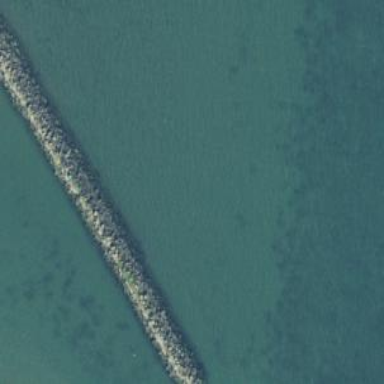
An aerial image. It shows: Breakwater structure.